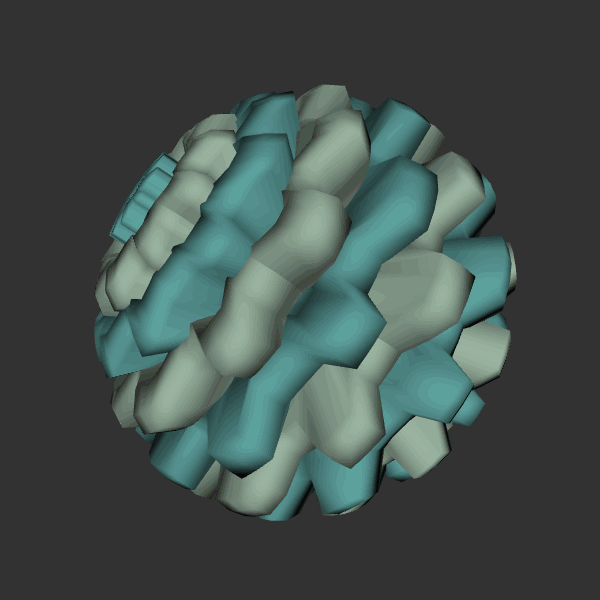
Background: dark